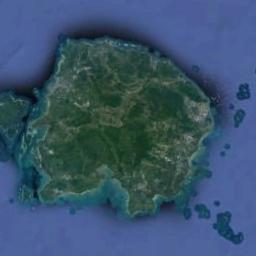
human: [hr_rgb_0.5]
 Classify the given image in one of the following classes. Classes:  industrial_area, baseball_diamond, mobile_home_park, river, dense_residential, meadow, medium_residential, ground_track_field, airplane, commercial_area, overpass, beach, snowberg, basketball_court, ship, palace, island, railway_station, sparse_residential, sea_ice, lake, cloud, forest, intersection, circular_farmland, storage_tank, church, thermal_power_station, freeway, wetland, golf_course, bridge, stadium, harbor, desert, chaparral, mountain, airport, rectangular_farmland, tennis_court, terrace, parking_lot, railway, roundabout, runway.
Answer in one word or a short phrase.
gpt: island